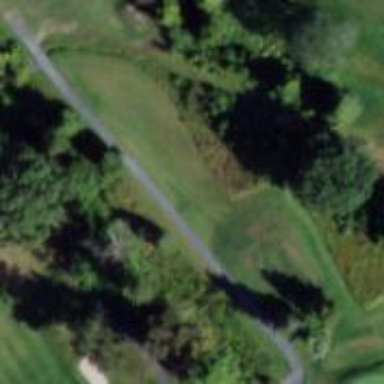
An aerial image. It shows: Golf cartpath that is also road path.